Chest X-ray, PA view. Patient: 46 years old, sex F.
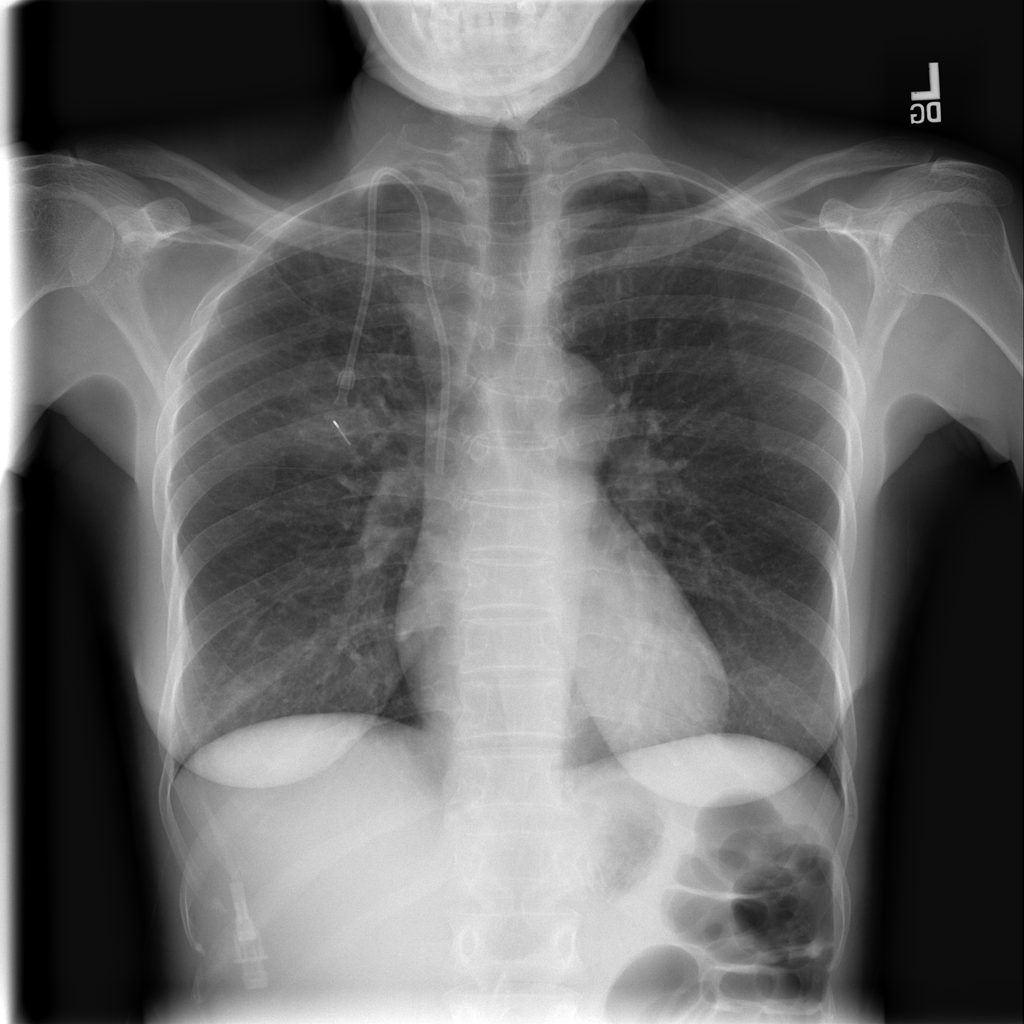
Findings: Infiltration